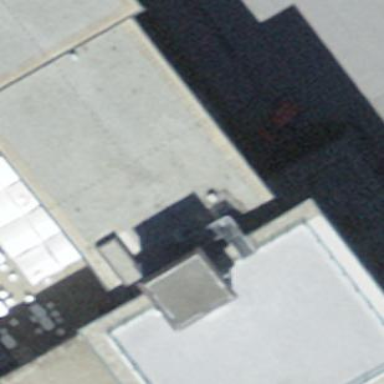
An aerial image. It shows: Part of building.